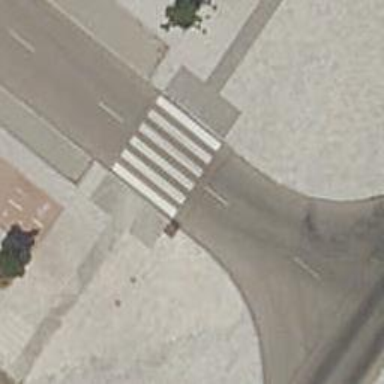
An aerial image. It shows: Uncontrolled road crossing.